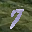
Label: 7